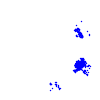
Particle: electron